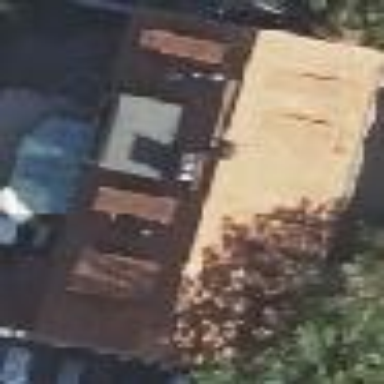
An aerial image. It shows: Residential building with hipped roof.